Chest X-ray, PA view. Patient: 26 years old, sex F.
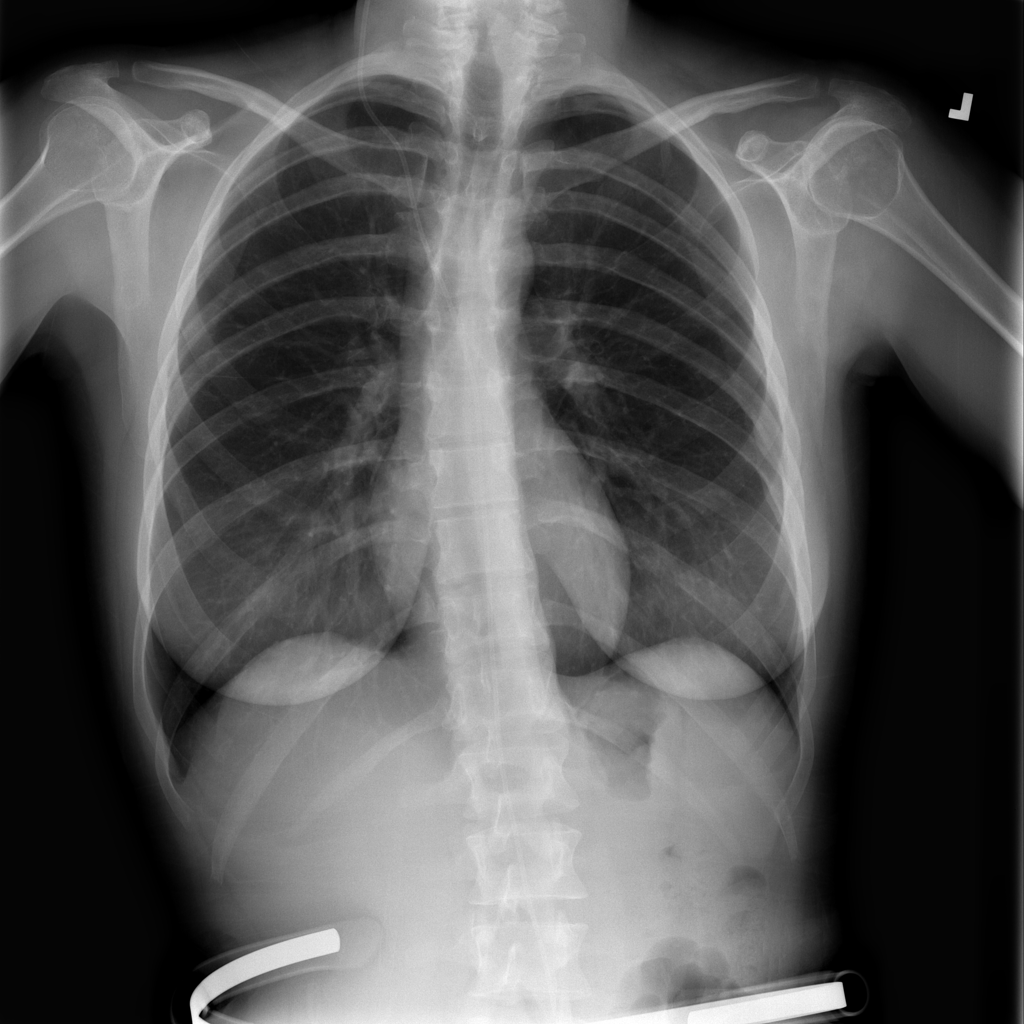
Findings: No Finding